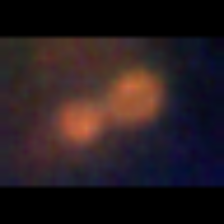
Taxon: Chaetoceros
Group: Diatoms